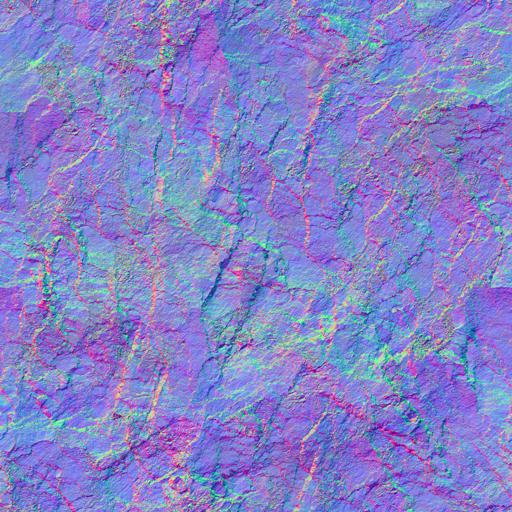
cliff grey rock stone wall